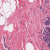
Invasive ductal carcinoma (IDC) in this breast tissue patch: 0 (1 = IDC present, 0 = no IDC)